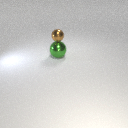
small brown metal sphere above large green metal sphere